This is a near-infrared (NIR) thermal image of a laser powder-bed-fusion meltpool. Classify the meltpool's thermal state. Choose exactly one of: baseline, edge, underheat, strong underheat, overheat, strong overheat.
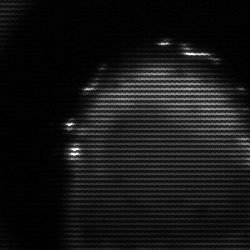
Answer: edge